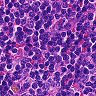
Metastatic tissue present: no